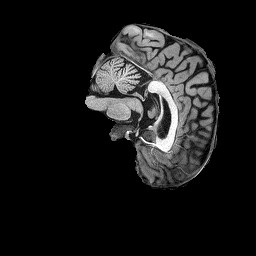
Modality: T1w
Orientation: sagittal
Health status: ill